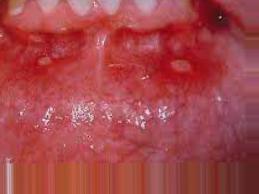
Condition: Mouth Ulcer